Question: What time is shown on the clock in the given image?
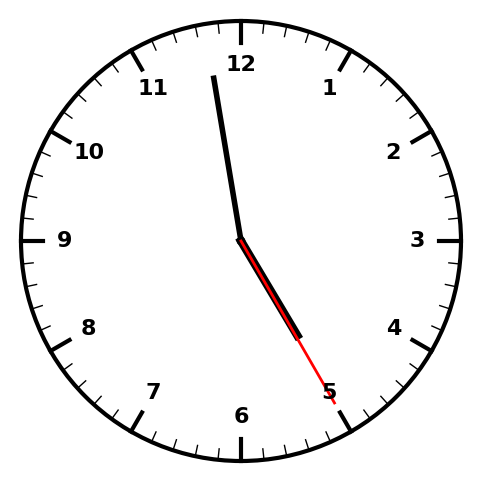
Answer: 04:58:25